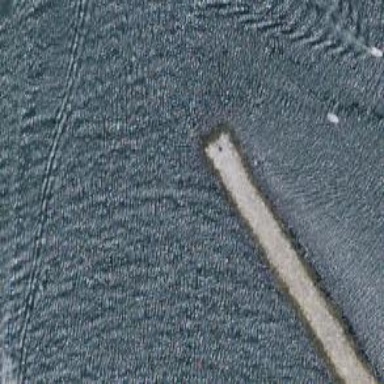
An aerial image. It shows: Breakwater structure.